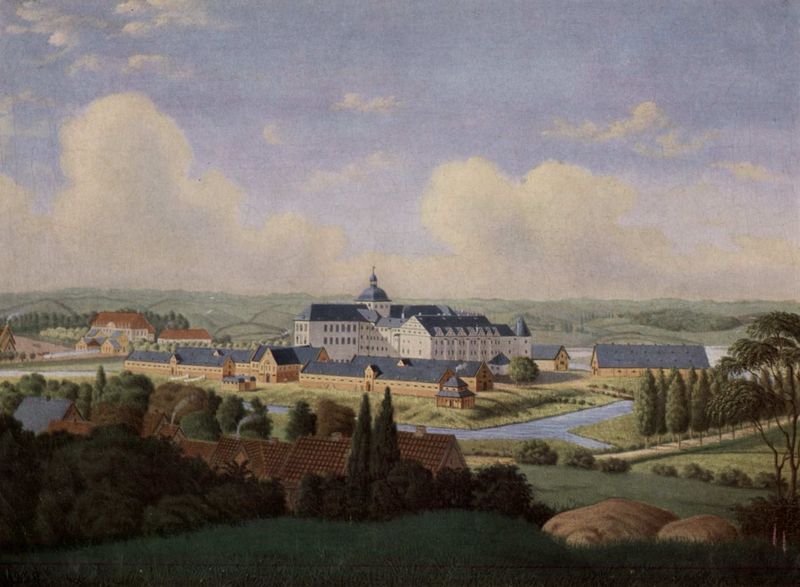
Titel: Schleswig, Schloss Gottorf von Nordosten
Künstler: Julius Tuxen
Standort: Schleswig
Institution: Schleswig-Holsteinisches Landesmuseum Schloss Gottorf
Schlagwörter: baum, blau, dunkel, felsen, gemälde, himmel, schatten, wasser, weiß, wolken, bäume, fluss, grün, landschaft, see, stadt, braun, fenster, grau, hell, licht, strasse, anlage, blick, dach, gebäude, gras, haus, rasen, rot, schloss, weg, wiese, naive malerei, alt, architektur, stein, steine, öl, bach, felder, ferne, gräser, halme, horizont, häuser, hügel, natur, weite, büsche, flach, gebüsch, gewässer, kanal, kirche, sonne, wiesen, insel, tal, wald, dachziegel, kamine, turm, garten, zypressen, bewölkt, deutschland, sitz, ansicht, fassaden, ort, fels, dorf, dächer, ziegel, allee, gelände, tag, hügellandschaft, kleinstadt, vogelperspektive, kuppel, strom, ölgemälde, querformat, ortschaft, panorama, burg, scheune, kloster, palast, draufsicht, heuhaufen, topografie, stift, villa, baumgruppe, maison, anwesen, domäne, gut, residenz, zeichnerisch, vue, nadelbäume, wäldchen, gehöft, graben, abtei, burggraben, ciel, paysage, fleuve, baumgruppen, kaserne, riviere, palais, campagne, satteldächer, pointillisme, toit, ziegeldächer, zeigel, wirtschaftsgebäude, kasernen, overbeck, toits, pastel, stadtgraben, immeuble, akkuratesse, batiment, canal, kaserene, phalanstere, zieegel, monastere, abres, kassernen, rieviere